Interaction volume radius: 5 \u00c5
Interaction volume height: 35 \u00c5
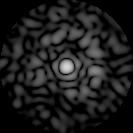
Disorder parameter: 0.8522